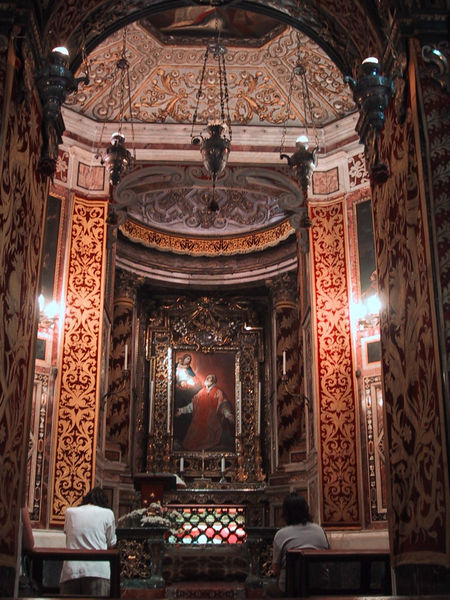
Titel: Santa Maria in Vallicella (Chiesa Nuova)
Künstler: Matteo da Castello
Standort: Rom (EU - I - Latium)
Schlagwörter: gemälde, gott, frauen, menschen, braun, lampen, licht, säulen, rot, architektur, mensch, kirche, gold, engel, farbe, rundbogen, kuppel, ornamente, stuck, foto, dom, beten, altar, kathedrale, jesus, apsis, messgewand, kapelle, katholisch, deckenlampen, stehpult, altat